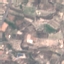
Land use / land cover class: PermanentCrop